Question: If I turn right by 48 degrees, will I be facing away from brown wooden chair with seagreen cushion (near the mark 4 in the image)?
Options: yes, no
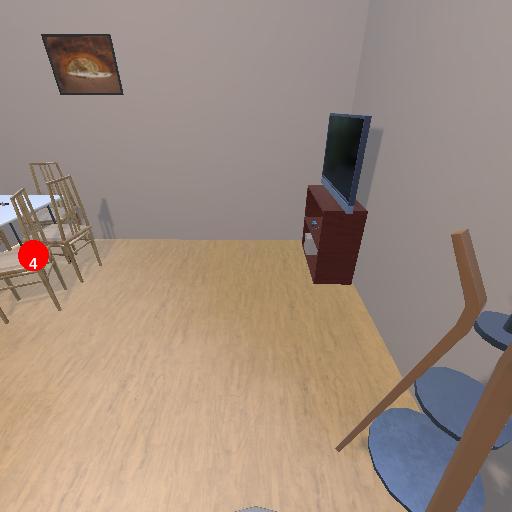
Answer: yes